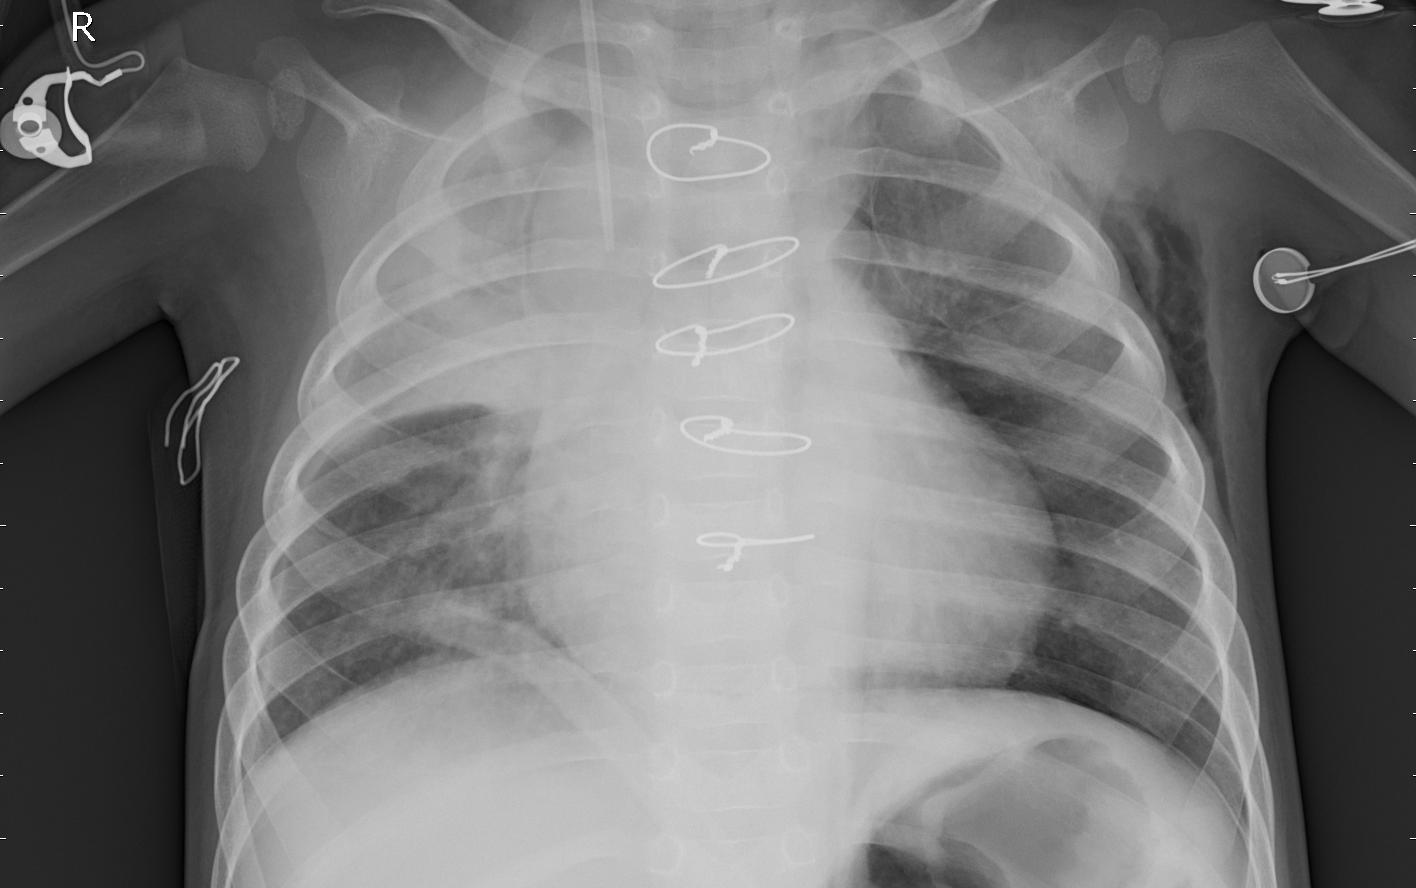
Diagnosis: PNEUMONIA